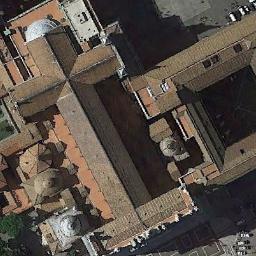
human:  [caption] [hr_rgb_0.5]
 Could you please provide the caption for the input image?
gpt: There is a church with red roof .

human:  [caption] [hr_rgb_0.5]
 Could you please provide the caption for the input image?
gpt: A cathedral with a brown roof and a white dome on the main house in the middle of the church .

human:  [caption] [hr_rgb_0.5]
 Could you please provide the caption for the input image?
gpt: The church with some towers and the rest of the church has an orange cross-shaped roof .

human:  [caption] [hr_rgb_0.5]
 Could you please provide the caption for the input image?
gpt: This is a church that looks like a cross from above .

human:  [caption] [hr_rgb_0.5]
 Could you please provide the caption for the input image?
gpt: A church with a cross structure painted in brown beside some buildings .